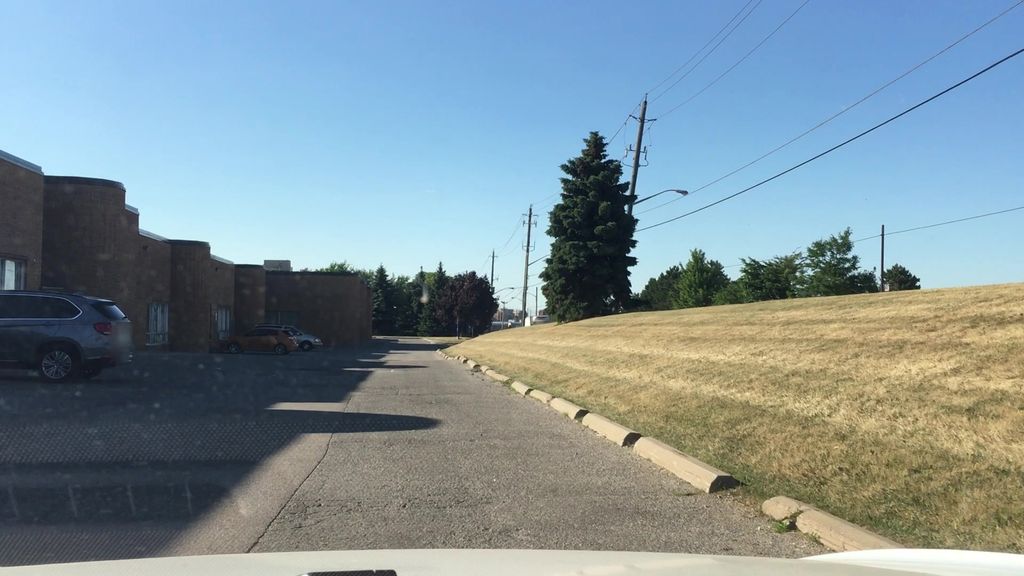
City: toronto